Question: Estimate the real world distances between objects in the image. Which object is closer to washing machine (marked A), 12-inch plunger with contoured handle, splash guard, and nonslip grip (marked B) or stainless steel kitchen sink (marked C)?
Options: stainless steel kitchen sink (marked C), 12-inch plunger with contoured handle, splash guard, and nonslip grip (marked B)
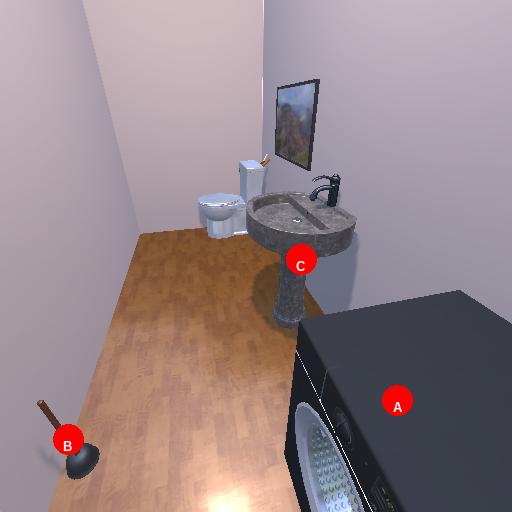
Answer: stainless steel kitchen sink (marked C)